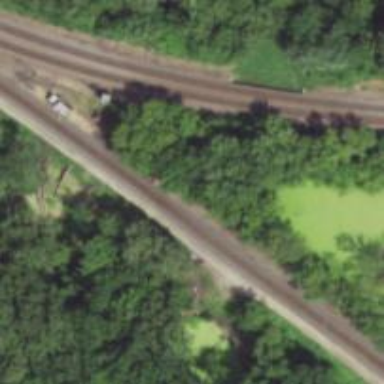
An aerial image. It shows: Railway signal.